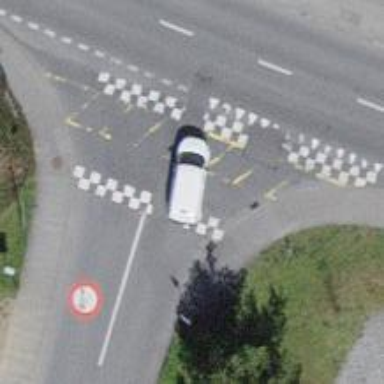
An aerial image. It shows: Marked crossing with traffic calming table.